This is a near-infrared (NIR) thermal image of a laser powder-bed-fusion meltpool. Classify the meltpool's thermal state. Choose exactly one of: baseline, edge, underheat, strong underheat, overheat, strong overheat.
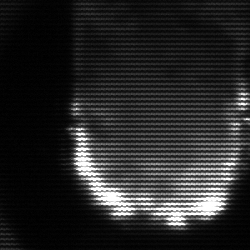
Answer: baseline